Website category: restaurant
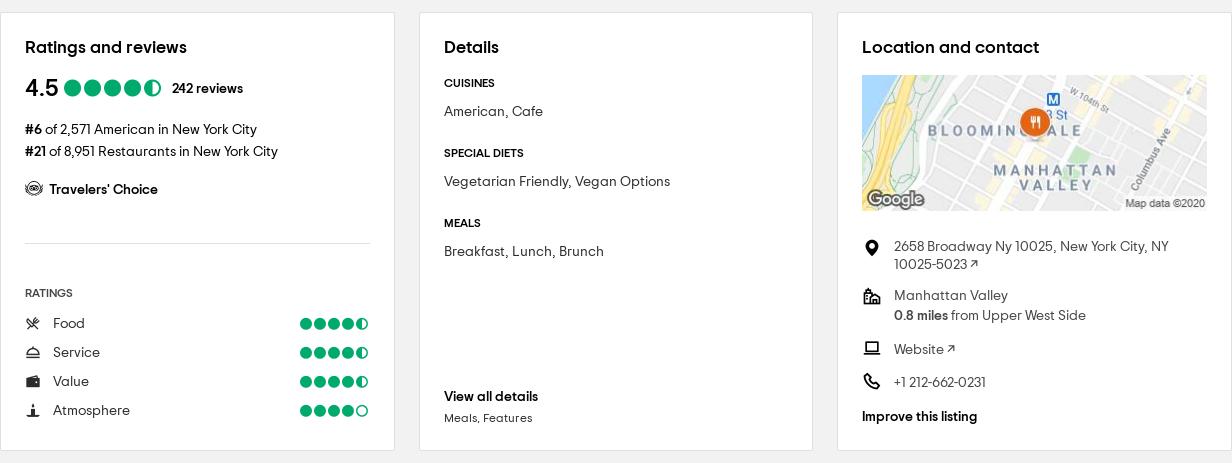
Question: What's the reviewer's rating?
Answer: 4.5

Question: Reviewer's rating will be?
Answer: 4.5

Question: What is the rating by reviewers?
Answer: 4.5

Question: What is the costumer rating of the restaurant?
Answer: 4.5

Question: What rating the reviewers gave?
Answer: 4.5

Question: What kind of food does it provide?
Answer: American, Cafe

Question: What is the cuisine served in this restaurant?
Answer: American, Cafe

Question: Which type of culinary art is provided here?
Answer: American, Cafe

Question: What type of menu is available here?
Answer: American, Cafe

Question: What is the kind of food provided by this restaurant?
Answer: American, Cafe

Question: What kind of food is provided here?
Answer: American, Cafe

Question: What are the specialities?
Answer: American, Cafe

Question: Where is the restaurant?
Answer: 2658 Broadway Ny 10025, New York City, NY 10025-5023

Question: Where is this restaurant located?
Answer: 2658 Broadway Ny 10025, New York City, NY 10025-5023

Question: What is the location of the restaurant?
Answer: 2658 Broadway Ny 10025, New York City, NY 10025-5023

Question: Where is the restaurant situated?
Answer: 2658 Broadway Ny 10025, New York City, NY 10025-5023

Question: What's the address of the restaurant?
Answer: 2658 Broadway Ny 10025, New York City, NY 10025-5023

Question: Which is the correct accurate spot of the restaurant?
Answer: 2658 Broadway Ny 10025, New York City, NY 10025-5023

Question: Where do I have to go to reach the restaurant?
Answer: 2658 Broadway Ny 10025, New York City, NY 10025-5023

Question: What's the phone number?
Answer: +1 212-662-0231

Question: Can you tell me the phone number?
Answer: +1 212-662-0231

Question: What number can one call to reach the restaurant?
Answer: +1 212-662-0231

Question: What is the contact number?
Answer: +1 212-662-0231

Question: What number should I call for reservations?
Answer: +1 212-662-0231

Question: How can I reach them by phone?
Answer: +1 212-662-0231